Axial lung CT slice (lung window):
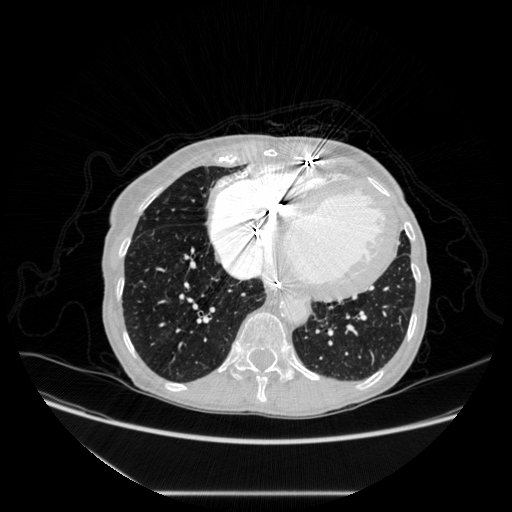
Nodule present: no